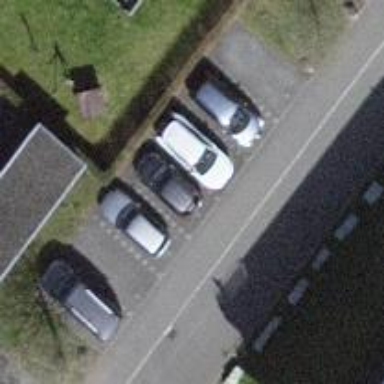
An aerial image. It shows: Parking available on the street side.